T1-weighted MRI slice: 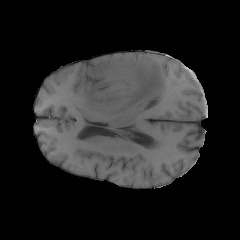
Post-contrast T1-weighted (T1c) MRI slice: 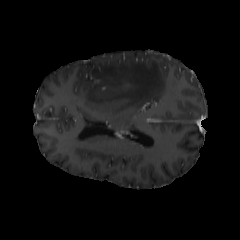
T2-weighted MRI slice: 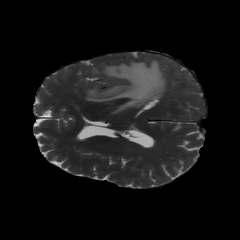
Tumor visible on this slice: yes